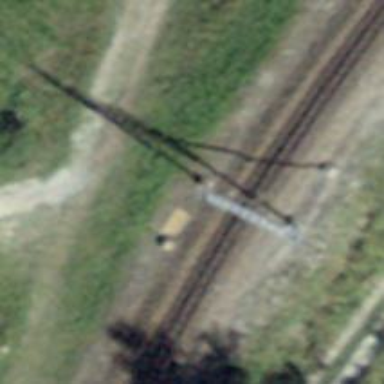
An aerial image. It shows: Catenary mast for power lines.